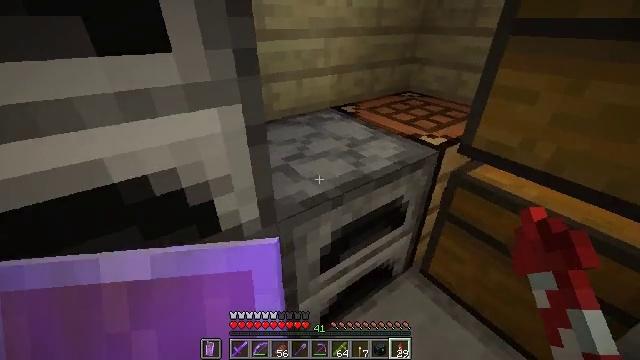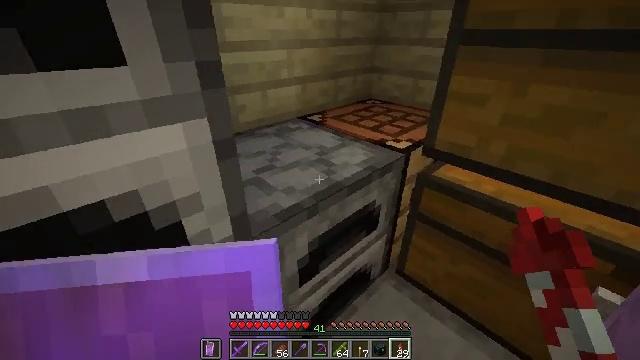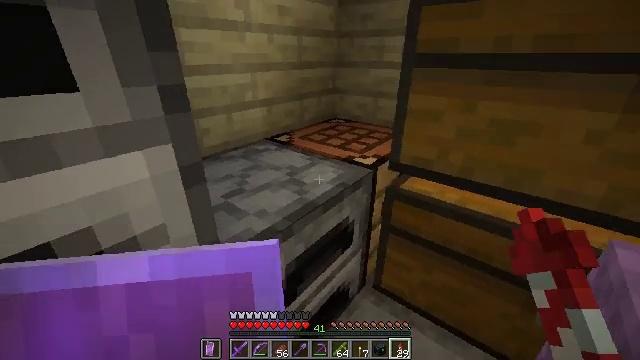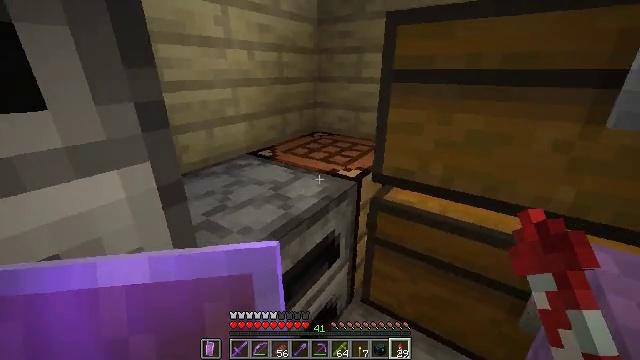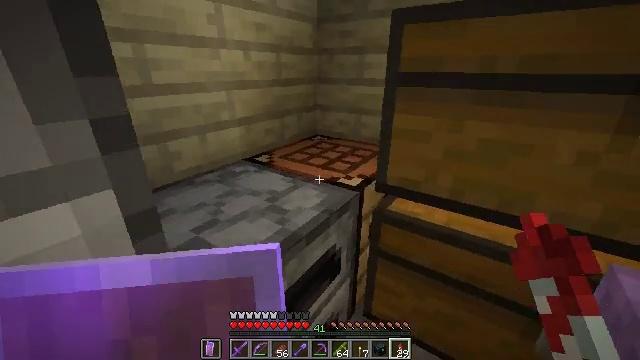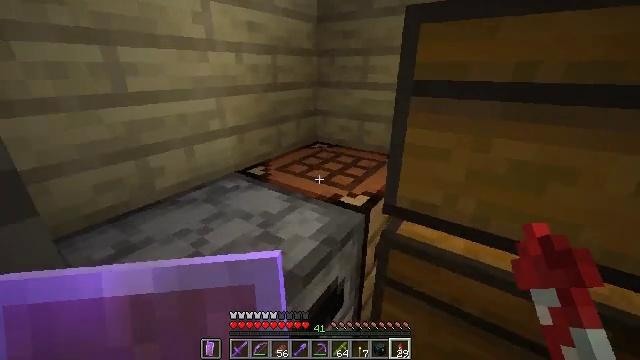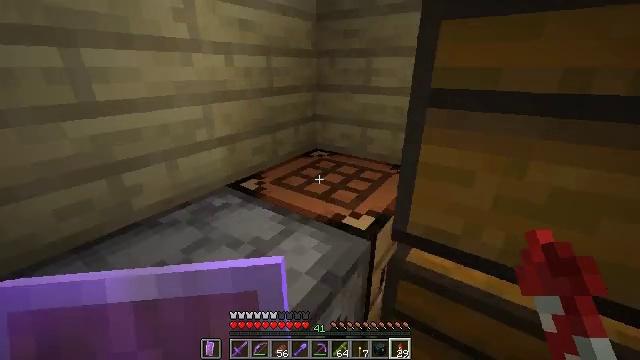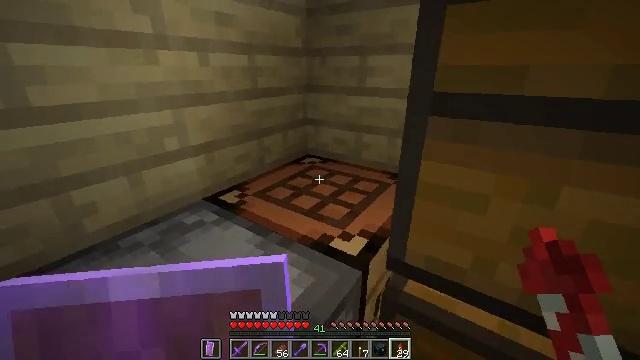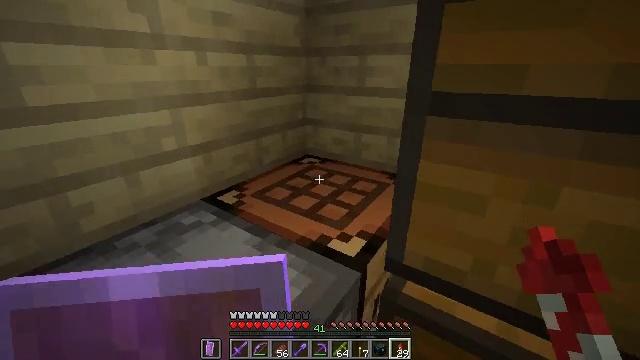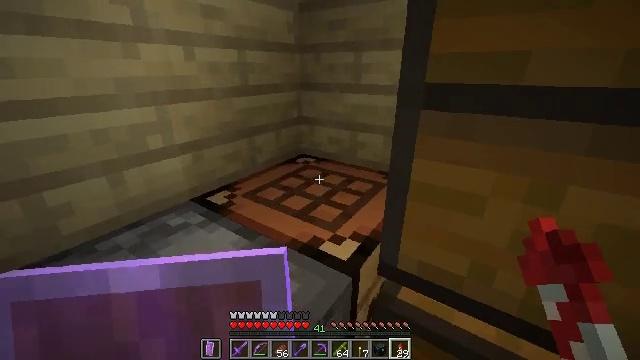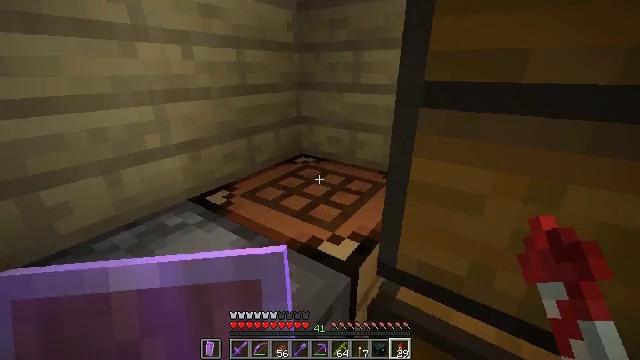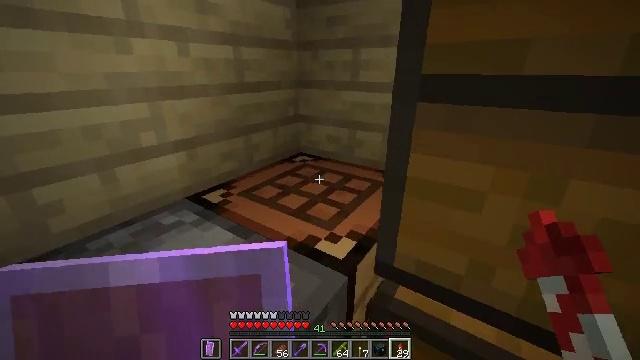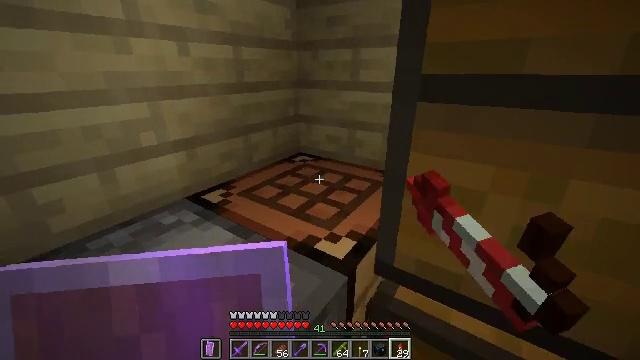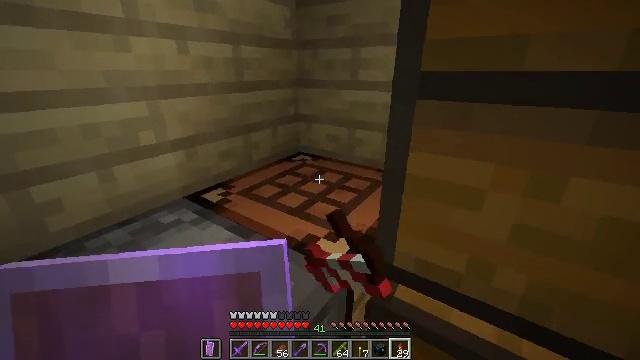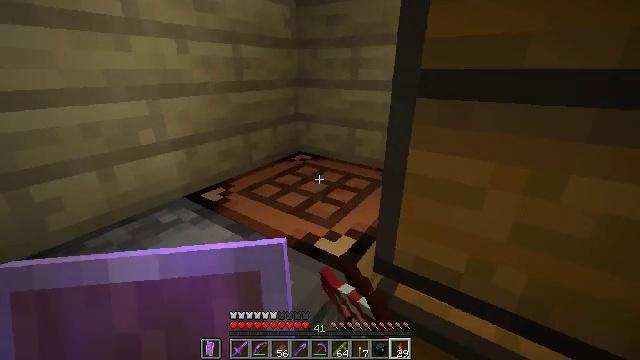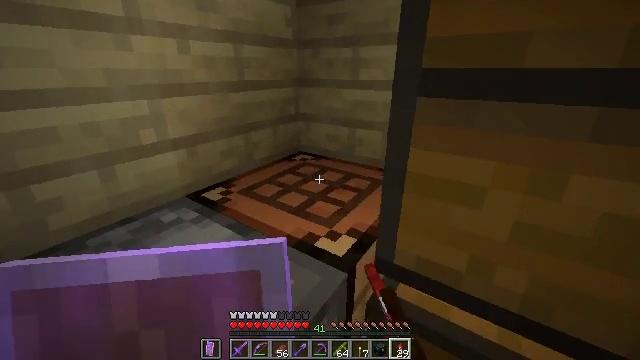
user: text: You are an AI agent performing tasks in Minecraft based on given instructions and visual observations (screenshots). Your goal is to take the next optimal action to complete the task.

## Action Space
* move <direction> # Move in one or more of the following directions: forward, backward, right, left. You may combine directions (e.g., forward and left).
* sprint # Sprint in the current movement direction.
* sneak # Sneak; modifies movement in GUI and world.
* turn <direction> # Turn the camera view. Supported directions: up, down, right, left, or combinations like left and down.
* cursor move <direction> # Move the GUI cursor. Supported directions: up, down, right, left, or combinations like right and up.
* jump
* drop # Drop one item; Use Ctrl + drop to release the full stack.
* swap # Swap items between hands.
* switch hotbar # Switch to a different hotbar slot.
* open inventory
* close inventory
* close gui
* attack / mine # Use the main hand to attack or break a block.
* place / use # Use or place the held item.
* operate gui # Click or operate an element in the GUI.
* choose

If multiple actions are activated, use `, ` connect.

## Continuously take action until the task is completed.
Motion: motion action
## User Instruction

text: Interact with the crafting table to make scaffolding.
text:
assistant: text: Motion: turn right and up
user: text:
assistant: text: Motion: turn right and up
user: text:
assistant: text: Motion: move forward, turn right and up
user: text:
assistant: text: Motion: move forward
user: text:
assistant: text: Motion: move forward
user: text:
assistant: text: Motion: move forward
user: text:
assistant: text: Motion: no_op
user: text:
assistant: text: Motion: no_op
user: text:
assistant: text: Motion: no_op
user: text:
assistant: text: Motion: no_op
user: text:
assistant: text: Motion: use / place
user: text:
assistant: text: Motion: use / place
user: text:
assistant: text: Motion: use / place
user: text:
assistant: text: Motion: no_op
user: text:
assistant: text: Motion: no_op
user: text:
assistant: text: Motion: turn left
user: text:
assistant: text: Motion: no_op
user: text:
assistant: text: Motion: no_op
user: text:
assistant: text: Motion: turn left and up
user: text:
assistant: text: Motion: turn left and up
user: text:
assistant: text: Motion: turn left and up
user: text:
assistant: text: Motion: turn up
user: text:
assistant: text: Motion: no_op
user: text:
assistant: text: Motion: no_op
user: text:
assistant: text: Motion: no_op
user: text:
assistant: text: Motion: no_op
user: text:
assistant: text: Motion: no_op
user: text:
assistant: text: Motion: no_op
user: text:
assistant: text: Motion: attack / mine
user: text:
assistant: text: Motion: attack / mine